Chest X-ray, PA view. Patient: 73 years old, sex M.
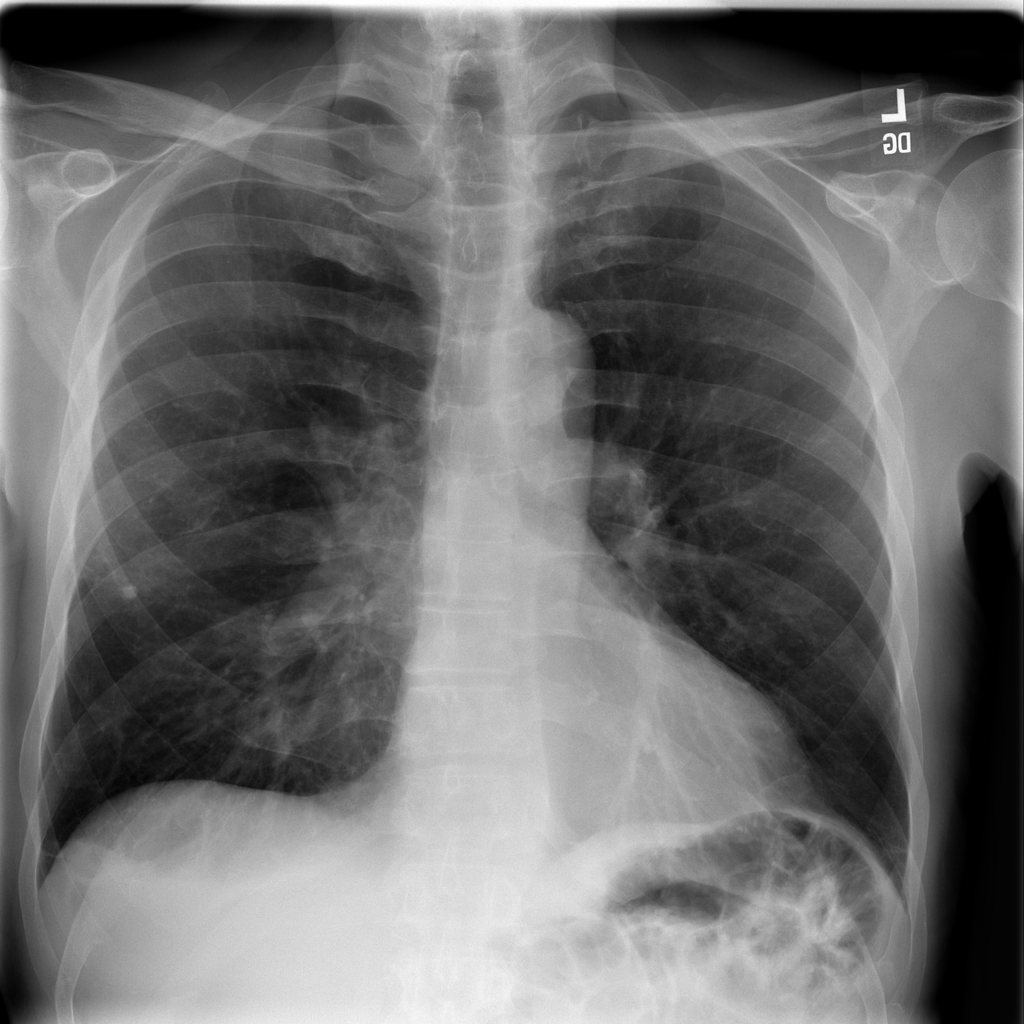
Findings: Consolidation